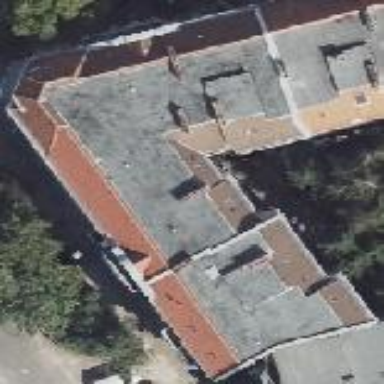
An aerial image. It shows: Apartments building with saltbox roof shape.